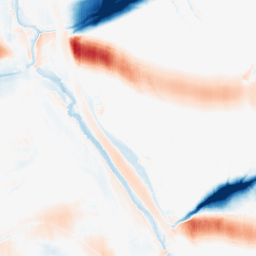
Category: morphological
Decomposition family: morphological_ellipse
Decomposition parameters: operation: average
width: 50
height: 10
Upsampling method: bicubic
Upsampling parameters: scale: 4
Upsampling scale: 4